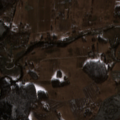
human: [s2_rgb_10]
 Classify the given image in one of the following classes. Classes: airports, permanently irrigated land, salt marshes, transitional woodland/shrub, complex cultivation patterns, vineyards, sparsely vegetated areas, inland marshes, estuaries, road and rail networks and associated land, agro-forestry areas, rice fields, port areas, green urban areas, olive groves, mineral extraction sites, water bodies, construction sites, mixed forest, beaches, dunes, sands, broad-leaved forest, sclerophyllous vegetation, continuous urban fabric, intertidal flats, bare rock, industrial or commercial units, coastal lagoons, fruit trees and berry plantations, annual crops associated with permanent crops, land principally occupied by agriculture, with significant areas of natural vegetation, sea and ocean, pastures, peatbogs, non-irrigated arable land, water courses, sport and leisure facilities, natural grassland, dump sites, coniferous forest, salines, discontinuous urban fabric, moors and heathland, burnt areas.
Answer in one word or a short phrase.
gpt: non-irrigated arable land, pastures, complex cultivation patterns, land principally occupied by agriculture, with significant areas of natural vegetation, broad-leaved forest, transitional woodland/shrub